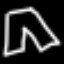
Label: pants